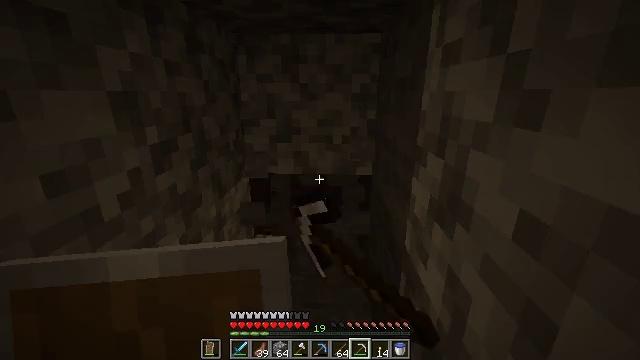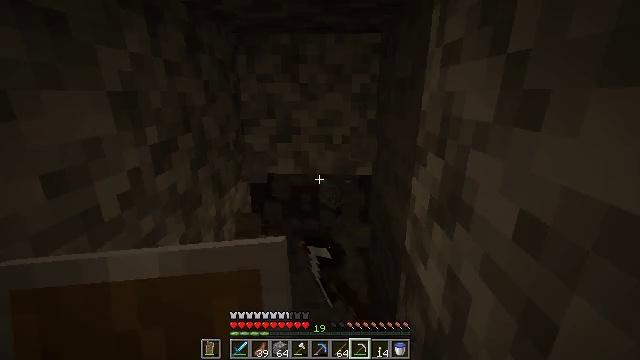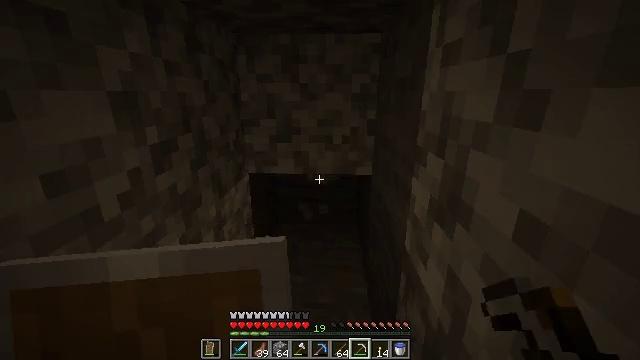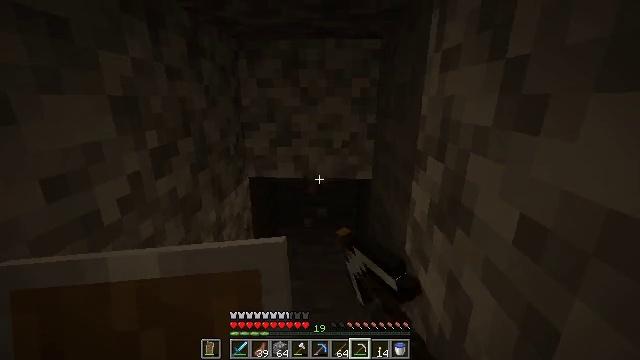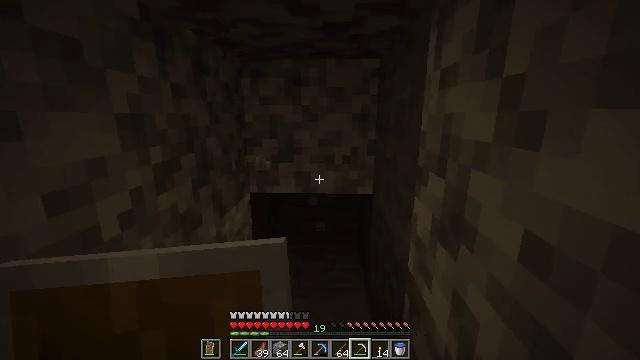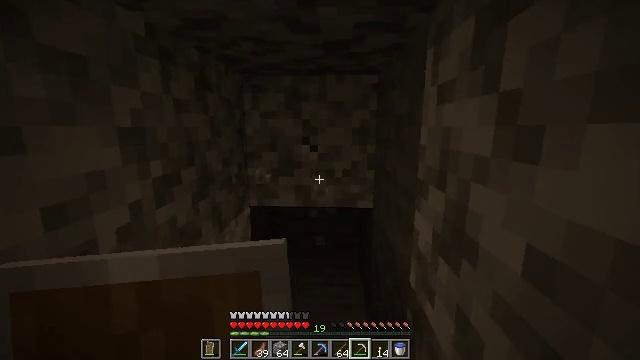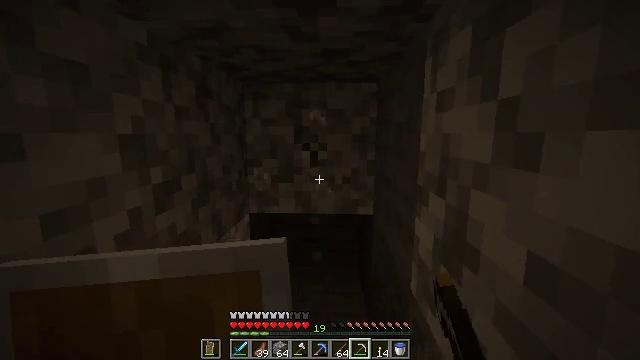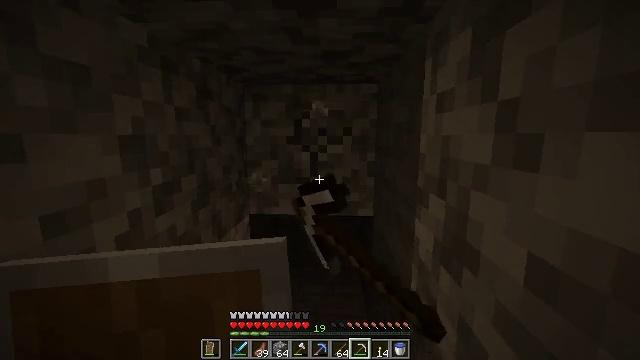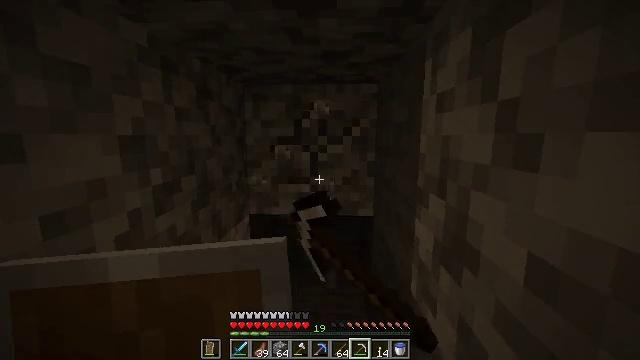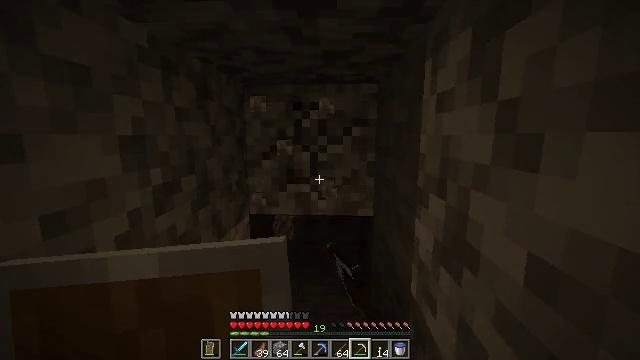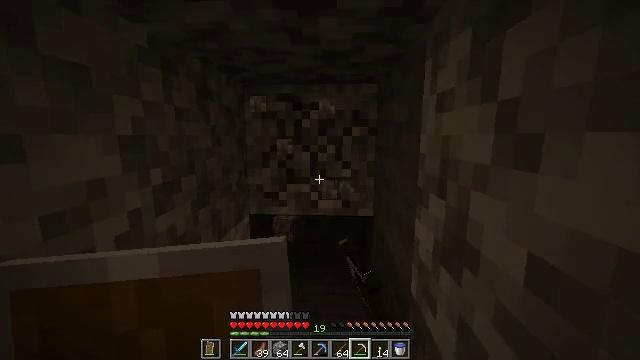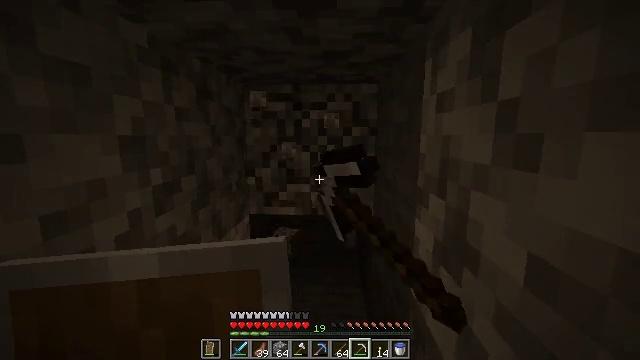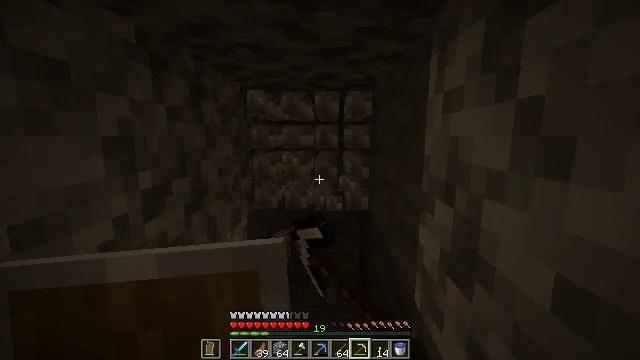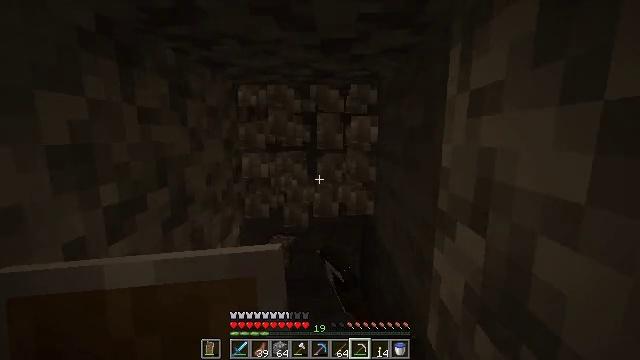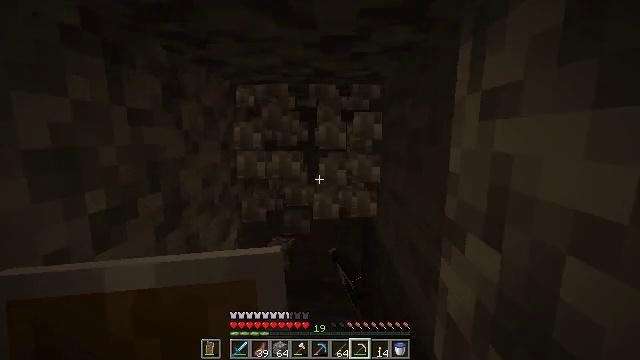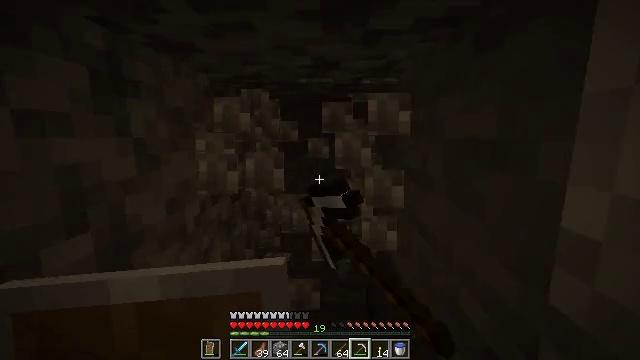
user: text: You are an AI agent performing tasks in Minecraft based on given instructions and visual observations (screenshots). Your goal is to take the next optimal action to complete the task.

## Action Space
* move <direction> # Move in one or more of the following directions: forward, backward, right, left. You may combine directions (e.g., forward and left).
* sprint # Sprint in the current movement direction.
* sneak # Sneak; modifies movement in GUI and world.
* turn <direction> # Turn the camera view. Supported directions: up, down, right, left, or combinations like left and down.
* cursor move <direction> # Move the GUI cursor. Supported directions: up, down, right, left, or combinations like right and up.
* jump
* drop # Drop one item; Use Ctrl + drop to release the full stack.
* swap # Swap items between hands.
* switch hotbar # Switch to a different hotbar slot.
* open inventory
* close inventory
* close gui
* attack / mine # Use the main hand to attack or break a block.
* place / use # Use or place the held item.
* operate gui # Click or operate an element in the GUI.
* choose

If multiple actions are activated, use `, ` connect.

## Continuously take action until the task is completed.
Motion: motion action
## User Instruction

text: Collect diorite
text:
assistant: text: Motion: attack / mine
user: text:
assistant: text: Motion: attack / mine
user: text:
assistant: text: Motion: attack / mine
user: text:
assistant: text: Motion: turn up, attack / mine
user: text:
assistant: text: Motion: turn up, attack / mine
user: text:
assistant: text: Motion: turn up, attack / mine
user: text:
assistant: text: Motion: attack / mine
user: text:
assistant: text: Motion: attack / mine
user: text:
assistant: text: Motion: attack / mine
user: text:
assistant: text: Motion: attack / mine
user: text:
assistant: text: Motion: attack / mine
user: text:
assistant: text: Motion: move forward, attack / mine
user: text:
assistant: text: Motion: move forward, attack / mine
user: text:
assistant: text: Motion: move forward, attack / mine
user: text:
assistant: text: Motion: move forward, attack / mine
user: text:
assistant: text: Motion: move forward, attack / mine
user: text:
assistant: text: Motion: attack / mine